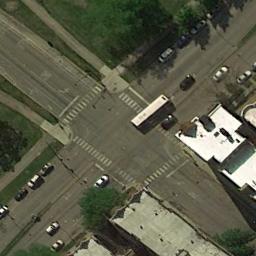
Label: intersection